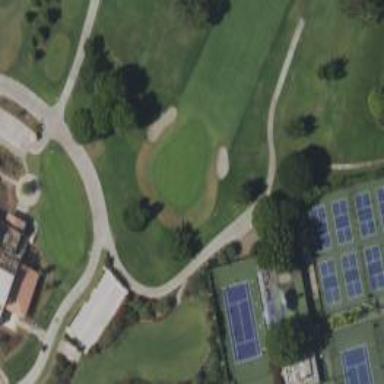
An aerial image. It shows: Golf cartpath that is also road path.